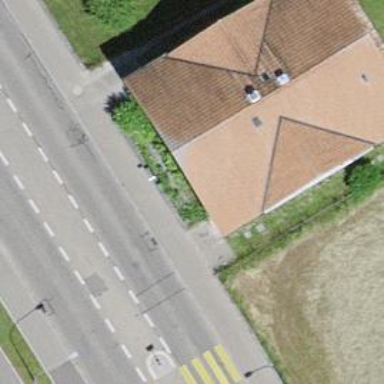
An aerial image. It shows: Bus stop with platform for public transport.